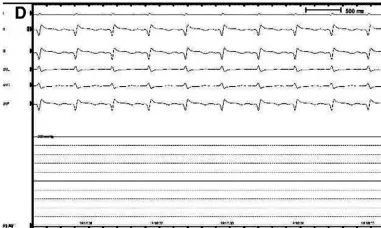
Intraoperative holter monitoring. (D) After rapid chest compressions, electrical defibrillation, intravenous epinephrine (5 mg), sputum aspiration, oxygen inhalation, and fluid replenishment, the patient returned to sinus rhythm.
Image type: electrography (ekg)